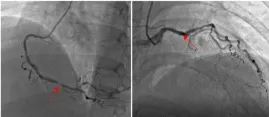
Clinical data and genetic analysis of the family. (B) Coronary angiography presented the right coronary stenosis (first picture) and left coronary stenosis (the second and third pictures).
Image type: radiology (x_ray)